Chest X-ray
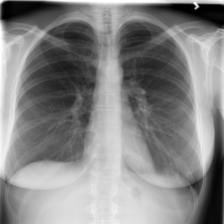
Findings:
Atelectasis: negative
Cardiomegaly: negative
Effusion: negative
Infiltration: positive
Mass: negative
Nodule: negative
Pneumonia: negative
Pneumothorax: negative
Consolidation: negative
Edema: negative
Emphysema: negative
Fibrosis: negative
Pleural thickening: negative
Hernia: negative